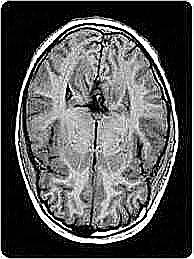
Label: notumor